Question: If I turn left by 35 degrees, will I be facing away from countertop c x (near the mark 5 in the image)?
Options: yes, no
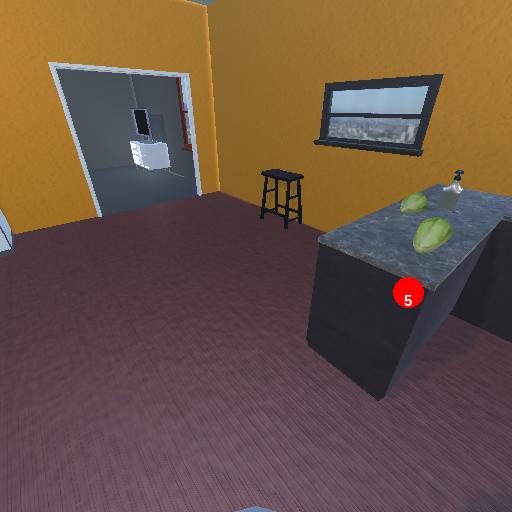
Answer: yes